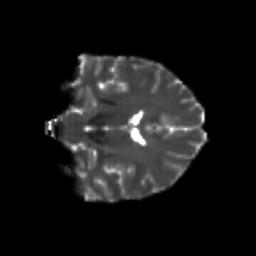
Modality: T2w
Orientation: coronal
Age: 24
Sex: female
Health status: healthy
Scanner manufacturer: philips
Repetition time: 7.393 s
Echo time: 0.08599 s